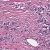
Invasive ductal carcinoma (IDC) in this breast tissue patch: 1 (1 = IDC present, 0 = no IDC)